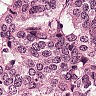
Metastatic tissue present: yes